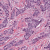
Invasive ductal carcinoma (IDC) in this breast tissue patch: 1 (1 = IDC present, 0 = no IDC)